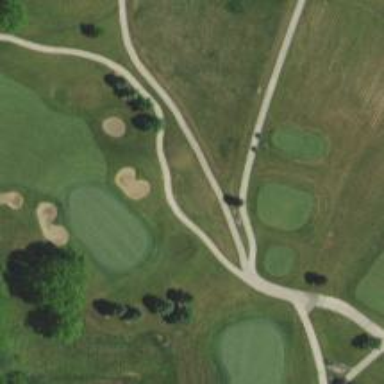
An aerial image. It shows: Path used for both walking and golf.